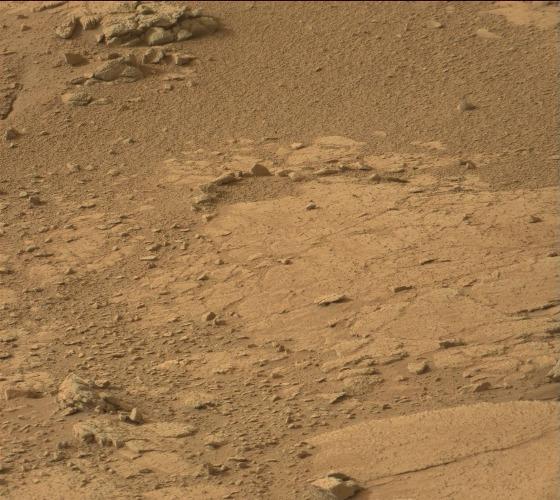
Terrain classes present: Bedrock, Gravel / Sand / Soil, Rock, Shadow